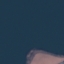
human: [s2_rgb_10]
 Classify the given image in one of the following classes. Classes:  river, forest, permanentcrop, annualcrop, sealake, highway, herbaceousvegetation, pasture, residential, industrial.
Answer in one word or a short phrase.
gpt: SeaLake